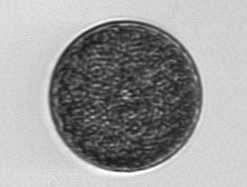
Label: Coscinodiscus